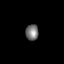
Tissue: lung
Cell type: Epithelial cells
Senescence score: 0.2288
Nuclear area (px): 199
Mean DAPI intensity: 119.402